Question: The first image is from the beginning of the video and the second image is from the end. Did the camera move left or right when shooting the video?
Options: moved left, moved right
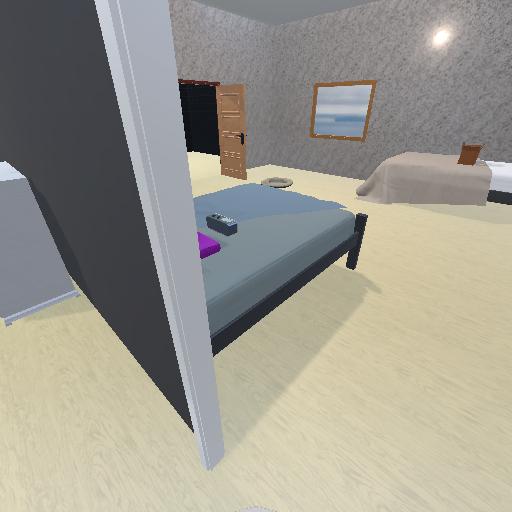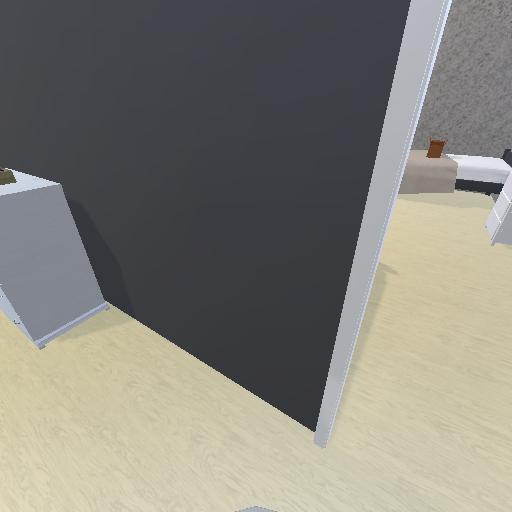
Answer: moved left